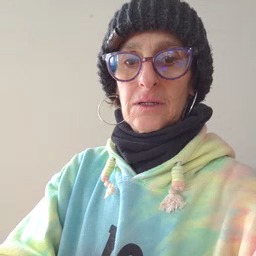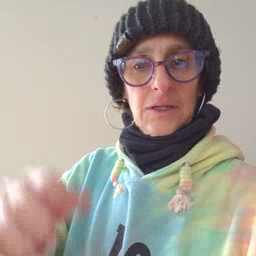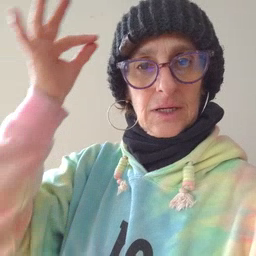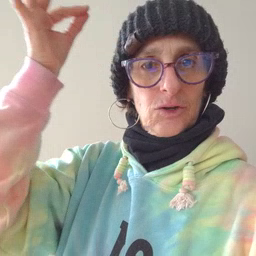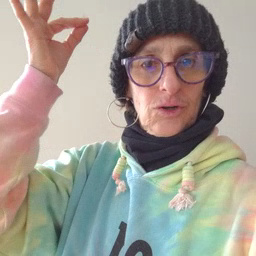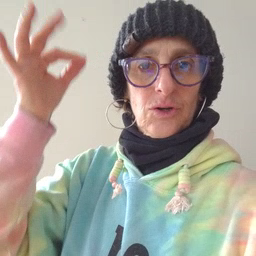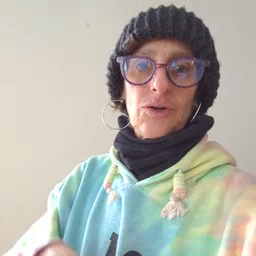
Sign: hair